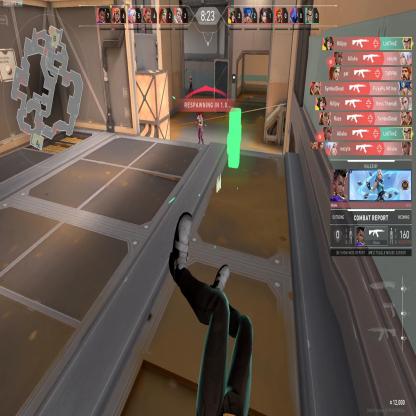
Label: enemy ; enemy